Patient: sex M, age 54
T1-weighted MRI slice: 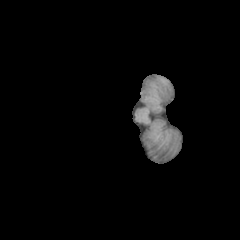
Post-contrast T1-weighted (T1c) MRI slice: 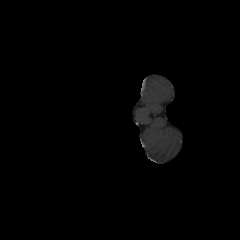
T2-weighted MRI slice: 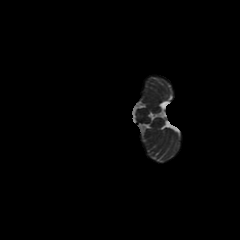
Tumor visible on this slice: no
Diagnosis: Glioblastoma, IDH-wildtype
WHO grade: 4